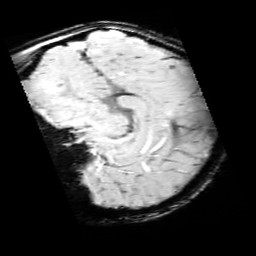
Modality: SWI
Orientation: sagittal
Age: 11
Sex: male
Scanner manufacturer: siemens
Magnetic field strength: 3 T
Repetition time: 0.027 s
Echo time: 0.02 s